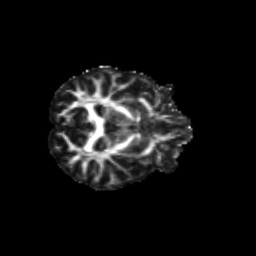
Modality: FA
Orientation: axial
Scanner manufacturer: siemens
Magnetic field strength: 3 T
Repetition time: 9.2 s
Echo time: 0.084 s